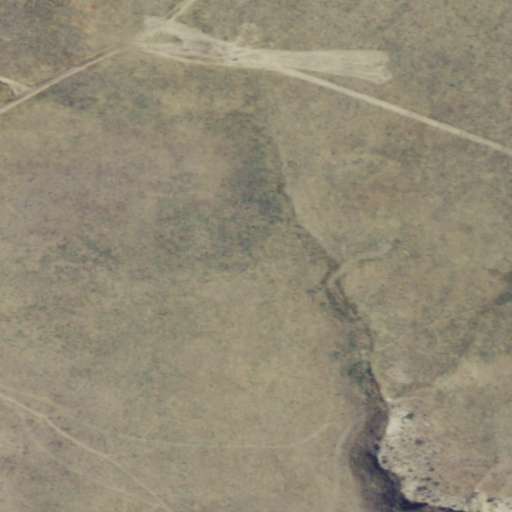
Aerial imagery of plain(s) in Washington named Cumbo Flat containing only grassland